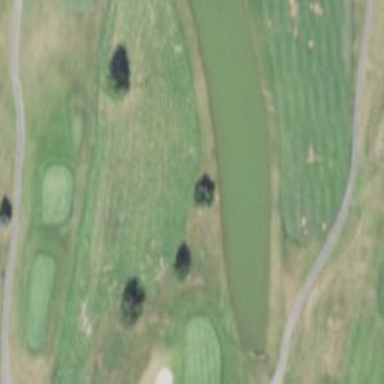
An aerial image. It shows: Rough area on grassy golf course.